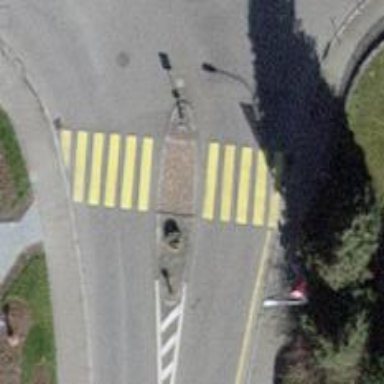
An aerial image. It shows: Zebra crossing with central island. The crossing is marked and uncontrolled.